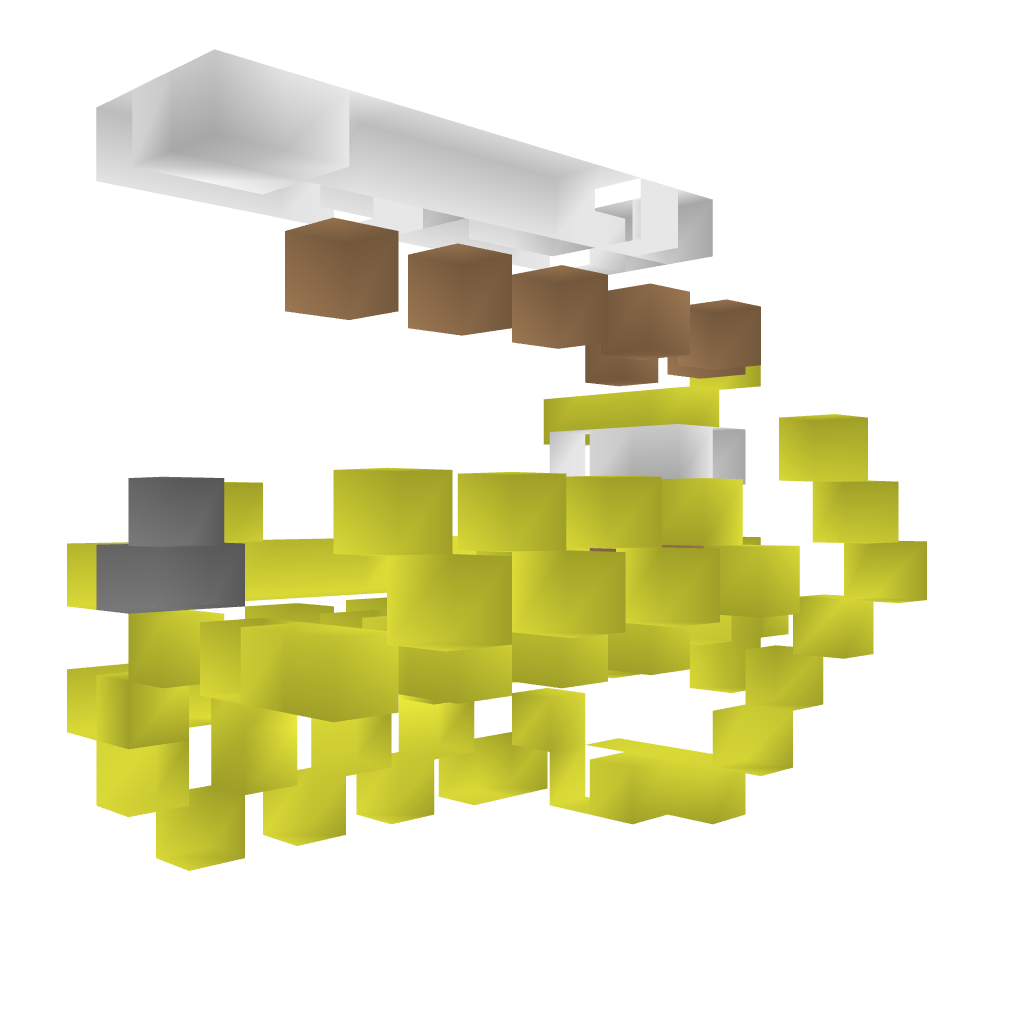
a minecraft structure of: Casino Machine 02 bad low quality